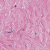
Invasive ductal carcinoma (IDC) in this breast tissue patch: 0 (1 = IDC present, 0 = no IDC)